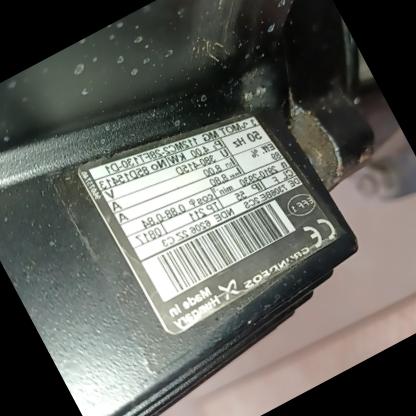
Klasa: tabliczka-znamionowa